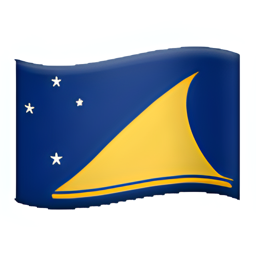
Name: flag for tokelau
Emoji: 🇹🇰
Group: Flags
Sub-group: country-flag